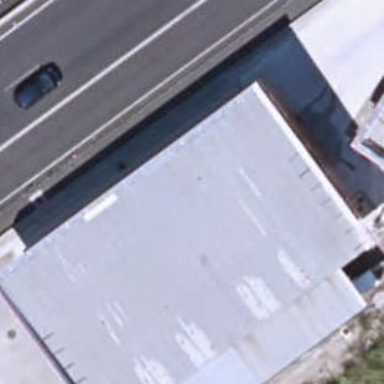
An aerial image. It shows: Building designated for providing fuel.